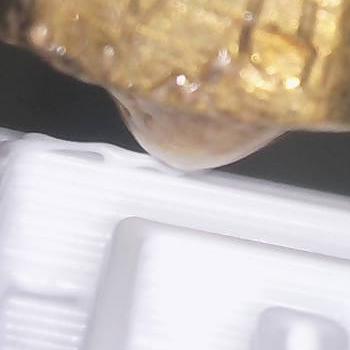
Flow rate: 42%